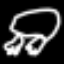
Label: frog